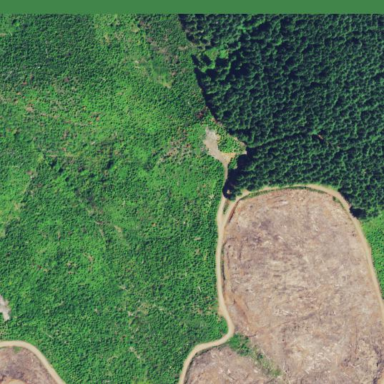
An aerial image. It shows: Clearcut area created by human activity.